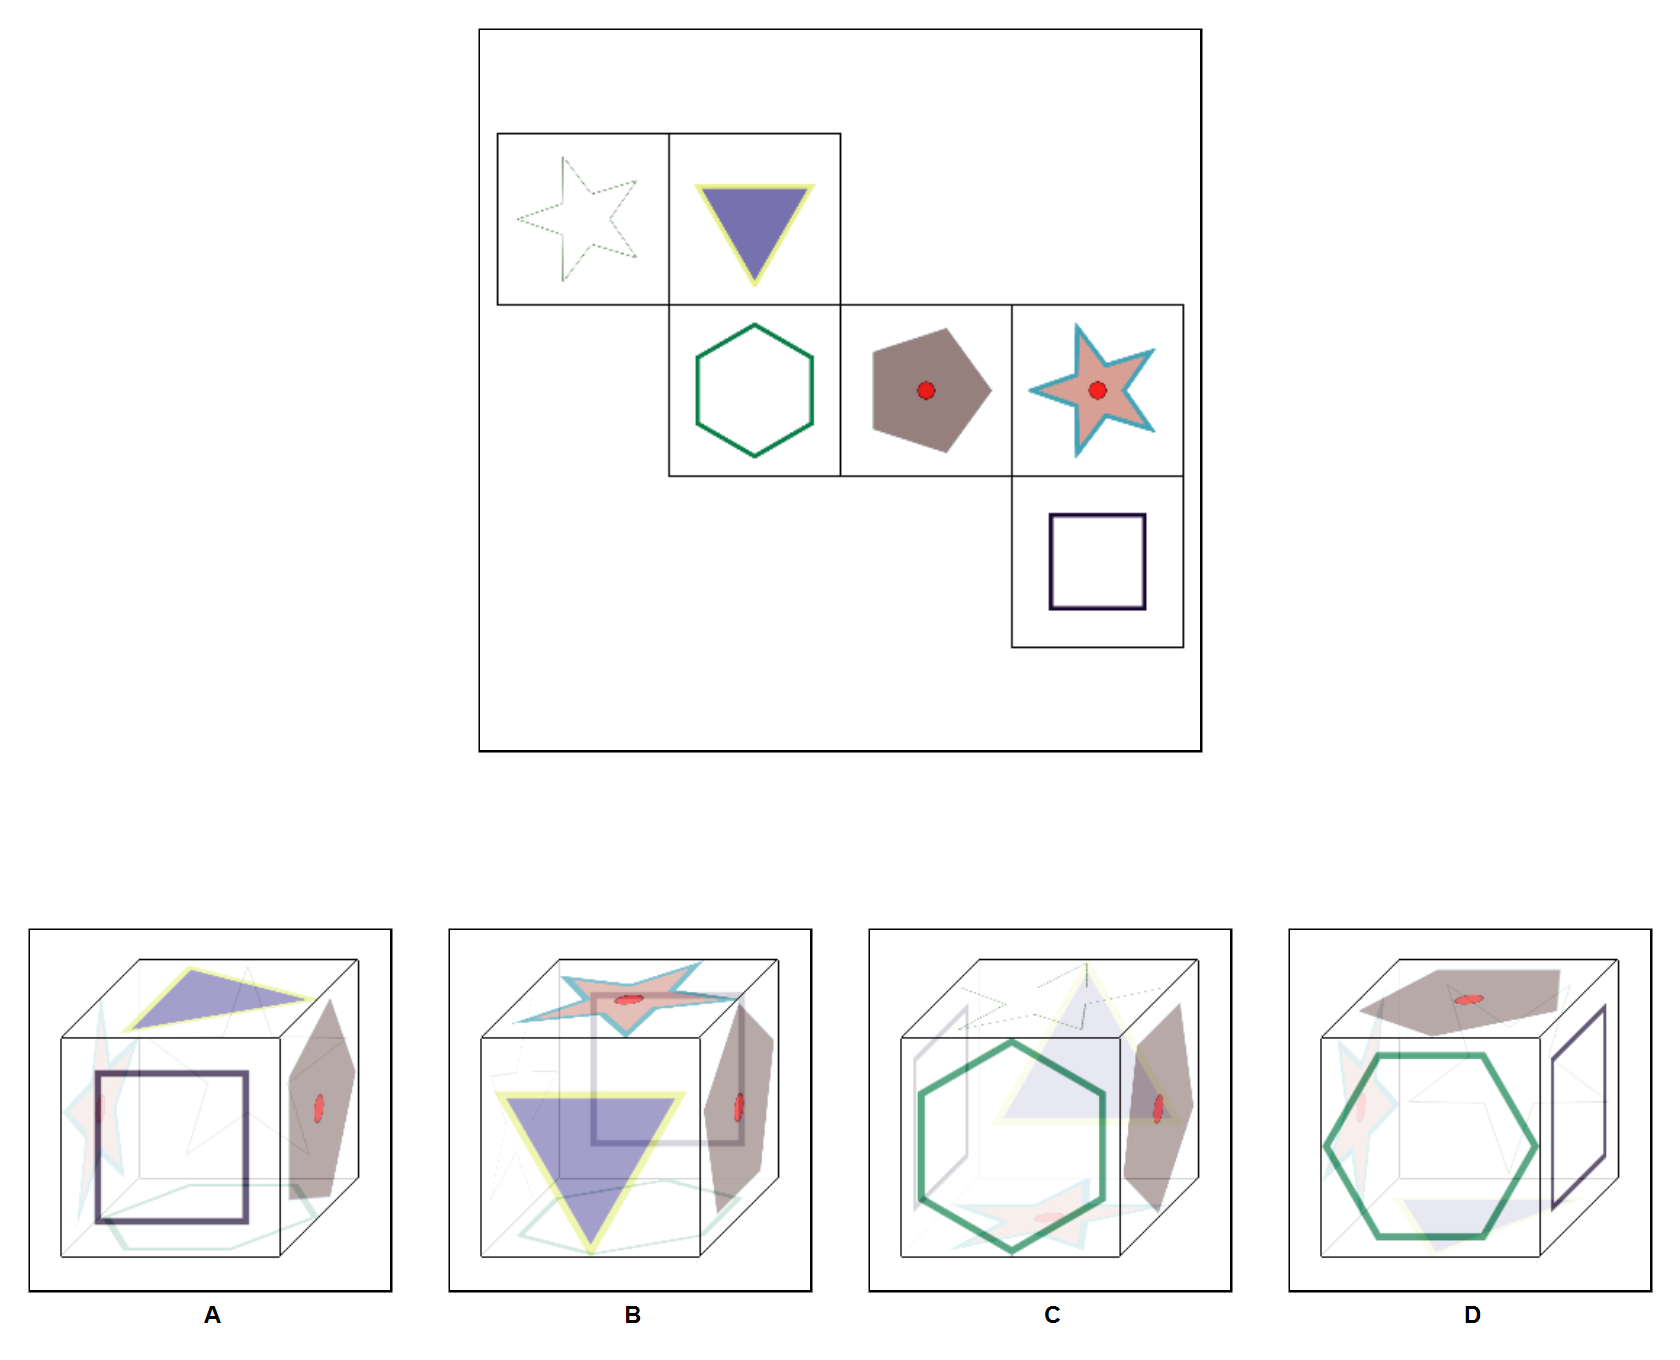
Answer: B